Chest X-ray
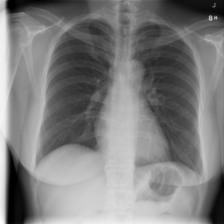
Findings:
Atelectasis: negative
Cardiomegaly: negative
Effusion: negative
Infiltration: negative
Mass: negative
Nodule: negative
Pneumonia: negative
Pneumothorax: negative
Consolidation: negative
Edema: negative
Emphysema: negative
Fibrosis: negative
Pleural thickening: negative
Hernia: negative